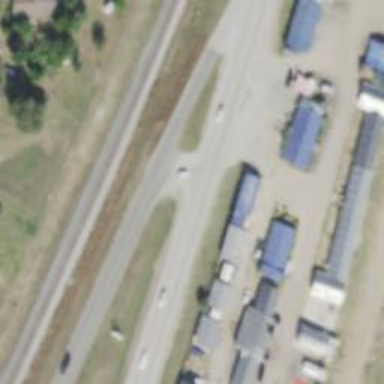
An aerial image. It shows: Trunk link highway.